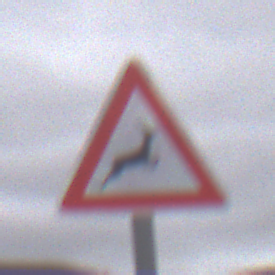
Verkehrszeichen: WildwechselLinks
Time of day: Midday
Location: Outdoor (Nature)
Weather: Overcast
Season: NotSpecified
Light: Natural